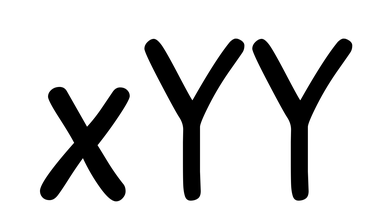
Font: PatrickHand-Regular